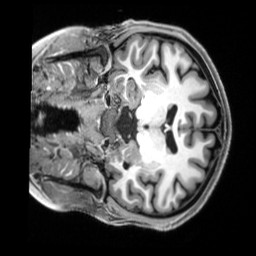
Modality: T1w
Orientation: coronal
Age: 21
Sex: female
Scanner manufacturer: siemens
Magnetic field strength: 3 T
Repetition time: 2.8 s
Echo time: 0.00212 s